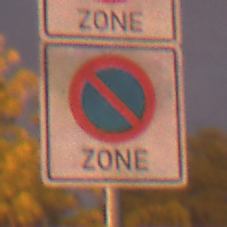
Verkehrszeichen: BeginnEingeschraenktesHalteverbotZone
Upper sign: BeginnZone20
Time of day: Night
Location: Outdoor (Suburban)
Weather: PartlyCloudy
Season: NotSpecified
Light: Artificial